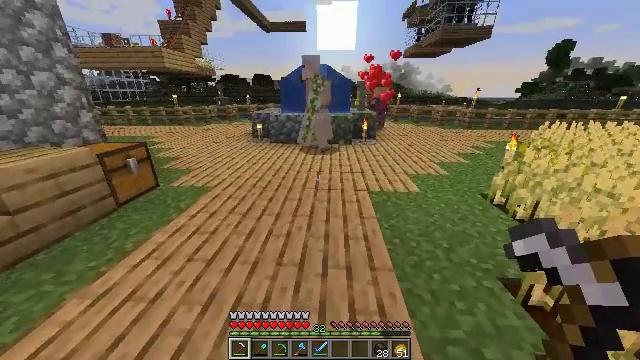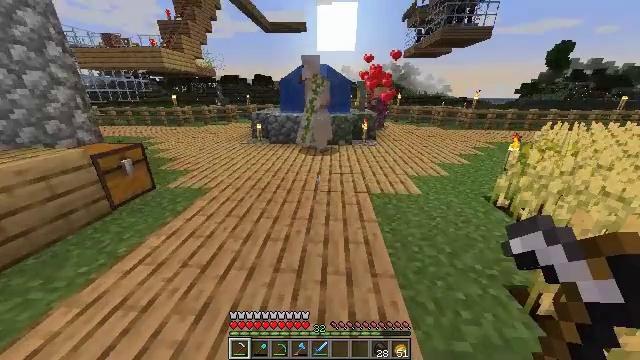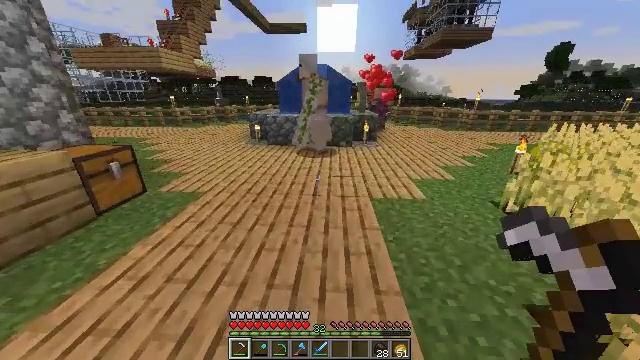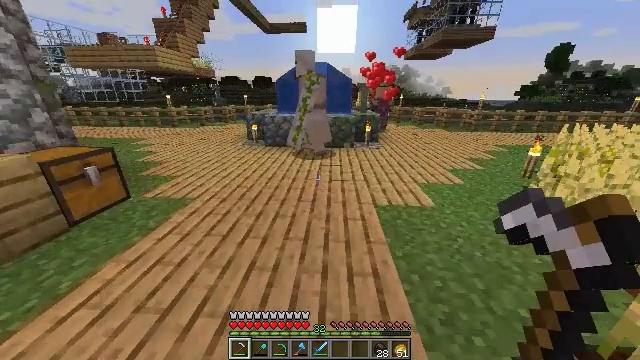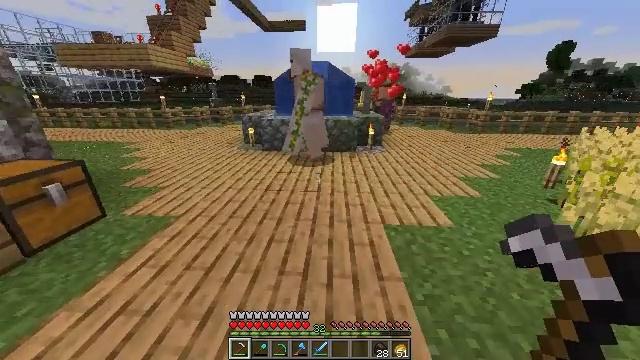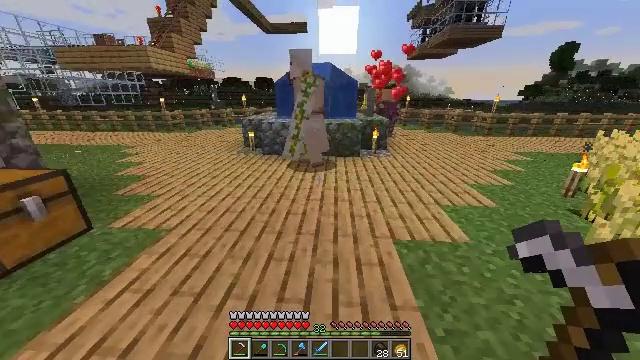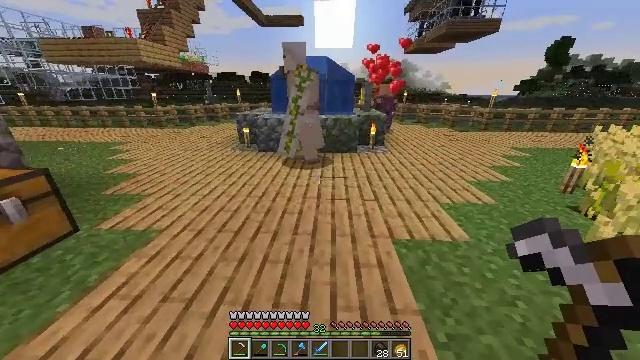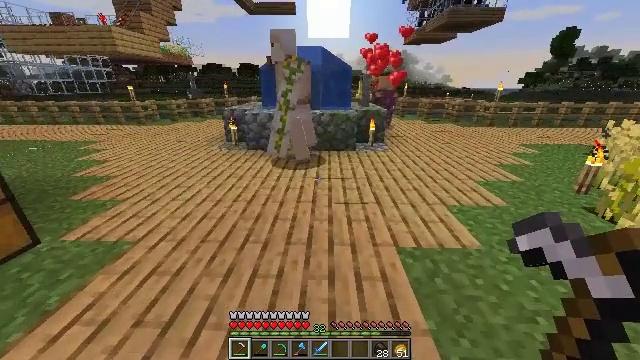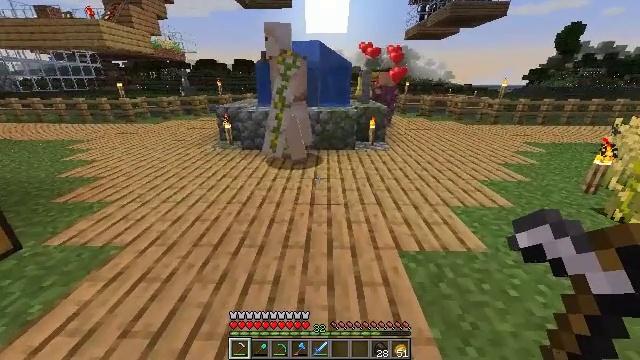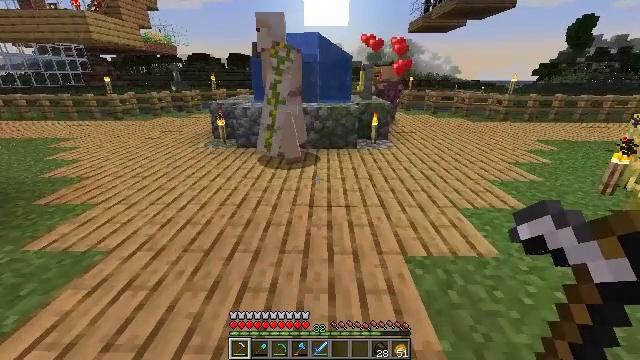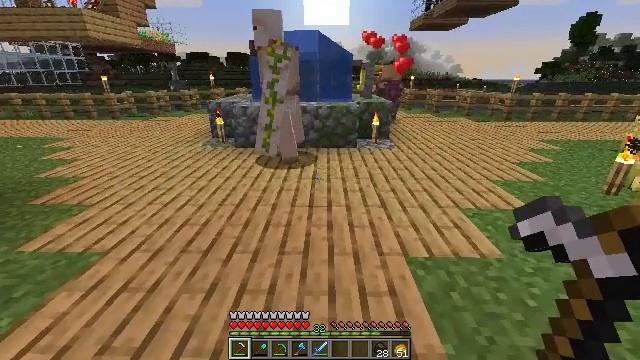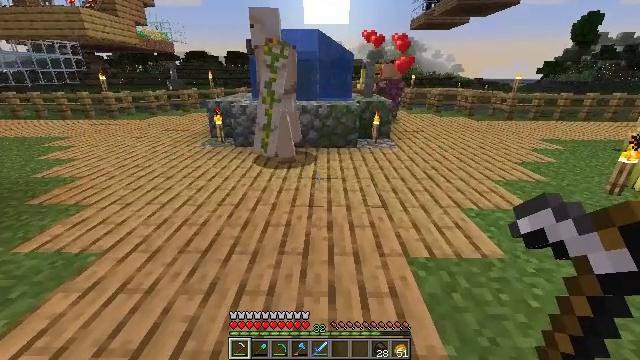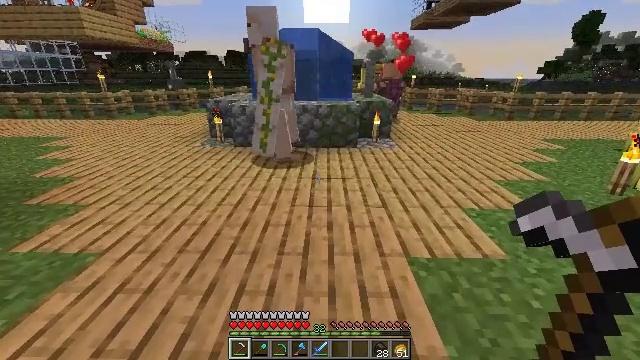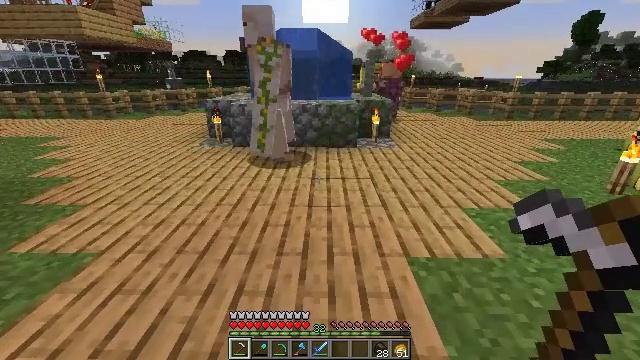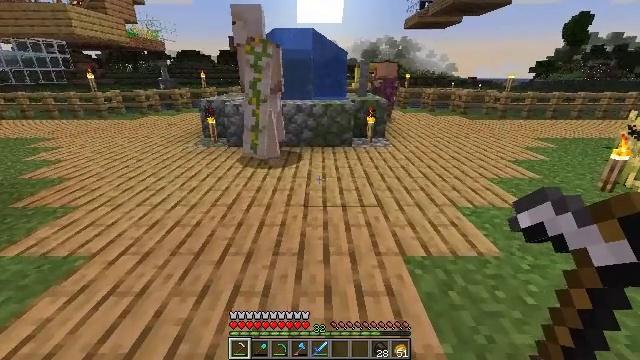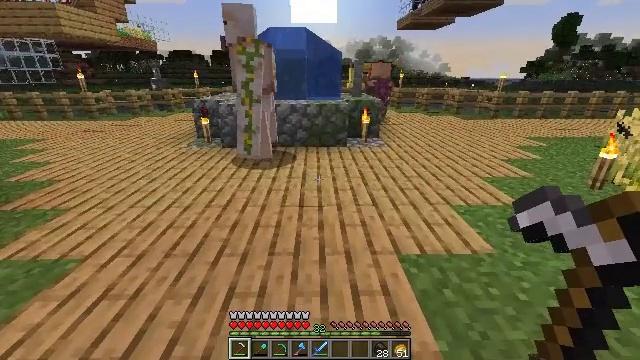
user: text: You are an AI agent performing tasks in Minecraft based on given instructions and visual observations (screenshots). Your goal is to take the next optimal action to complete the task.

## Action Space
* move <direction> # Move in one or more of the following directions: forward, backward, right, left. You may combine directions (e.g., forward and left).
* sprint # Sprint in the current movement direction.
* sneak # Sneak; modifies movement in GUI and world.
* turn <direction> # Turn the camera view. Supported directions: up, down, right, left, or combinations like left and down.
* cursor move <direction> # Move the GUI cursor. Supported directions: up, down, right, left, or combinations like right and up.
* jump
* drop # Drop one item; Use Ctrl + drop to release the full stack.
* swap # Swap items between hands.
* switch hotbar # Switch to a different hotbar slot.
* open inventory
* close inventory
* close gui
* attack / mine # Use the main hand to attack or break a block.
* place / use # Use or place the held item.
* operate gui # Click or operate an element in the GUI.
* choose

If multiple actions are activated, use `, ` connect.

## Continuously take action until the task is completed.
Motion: motion action
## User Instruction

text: Destroy the wheat to collect it.
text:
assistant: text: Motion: move forward
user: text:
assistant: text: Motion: move forward
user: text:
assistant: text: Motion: move forward
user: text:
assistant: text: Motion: move forward
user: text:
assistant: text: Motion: move forward
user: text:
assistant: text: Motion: turn down
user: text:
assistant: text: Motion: turn right
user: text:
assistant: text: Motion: no_op
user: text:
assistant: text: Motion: no_op
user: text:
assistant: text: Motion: no_op
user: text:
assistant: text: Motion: no_op
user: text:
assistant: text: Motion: no_op
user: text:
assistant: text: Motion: no_op
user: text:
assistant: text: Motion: turn right
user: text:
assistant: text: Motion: turn right
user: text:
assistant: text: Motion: turn right
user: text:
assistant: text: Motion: move forward, turn right
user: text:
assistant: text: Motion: move forward, turn right
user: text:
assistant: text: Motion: move forward, turn right
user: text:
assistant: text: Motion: move forward, sprint, turn right
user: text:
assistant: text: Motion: move forward, sprint, turn right
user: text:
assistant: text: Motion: move forward, sprint, turn right
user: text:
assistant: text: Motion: move forward, sprint, turn right
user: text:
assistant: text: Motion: move forward, sprint
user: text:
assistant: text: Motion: move forward
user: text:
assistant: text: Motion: move forward
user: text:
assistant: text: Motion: move forward
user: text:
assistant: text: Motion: move forward
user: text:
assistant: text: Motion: move forward, turn left
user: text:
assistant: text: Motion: move forward